Question: I'm having troubles to add test code coverage, I'm using Karma and files added to Karma are already bundled with browserify, so in 'karma.conf.coffee' it looks like that:
'''
files: [
{ pattern:'bin/public/client/app.js', served:yes: included:yes }
{ pattern:'src/lib/vendor/angular-mocks/angular-mocks.js', served:yes: included:yes }
{ pattern:'bin/tests.js', served:yes: included:no }
]
'''
I'm using 'karma-coverage' npm package, and this:
'''
preprocessors: 'bin/public/client/app.js':['coverage']
reporters: ['progress','coverage']
'''
Actually does create coverage stat files, but those are completely wrong, because it reddens parts that browserify brought from node_modules (because I don't have tests to cover those)
Ideally I have to gather source maps that browserify generates, and run coverage against those, but browserify embeds source maps into .js files. Using 'karma-sourcemap-loader' lets me see original coffeescript files of tests, when debugging (for some reason it works only in ChromeCanary, nevertheless it works)
I tried to do 'preprocessors: 'src/client/**/*.coffee':['coverage']', but that yields no stats at all saying 'No data to display'
Do you have any ideas?
I've figured by running 'browserify-istanbul' transform right after 'coffeeify' and that gave me nice diagram like this:
Now, I need somehow to remove app.js from it, because really it doesn't matter and really confuses
Oh, instead of javascript I have to supply coffee files:
'''
preprocessors : {
'bin/tests.js': ['sourcemap']
'src/client/**/*.coffee': ['coverage']
}
'''
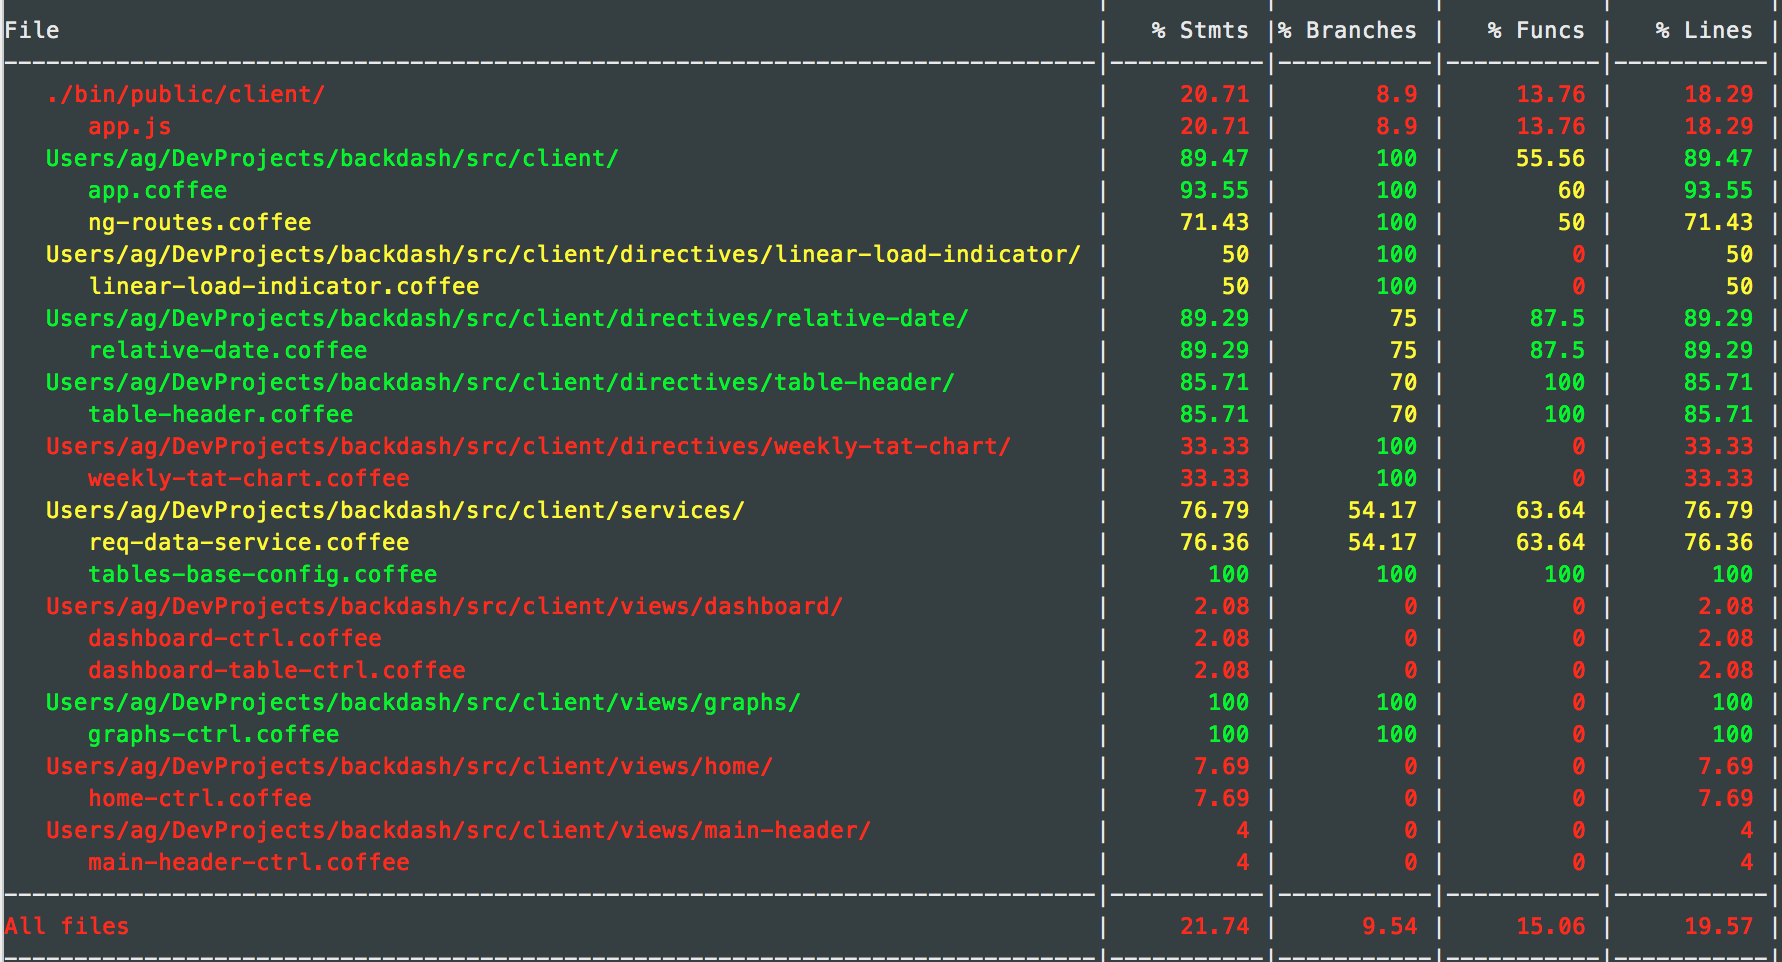
Answer: Seems I answered my own question. Also it seems there's a bug in current version of 'karma-coverage' - it throws an error when 'coverageReporter.type' is 'html' (which is by default html). I'm glad I've figured it out. It's always nice to see how much code covered by tests